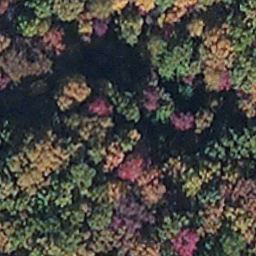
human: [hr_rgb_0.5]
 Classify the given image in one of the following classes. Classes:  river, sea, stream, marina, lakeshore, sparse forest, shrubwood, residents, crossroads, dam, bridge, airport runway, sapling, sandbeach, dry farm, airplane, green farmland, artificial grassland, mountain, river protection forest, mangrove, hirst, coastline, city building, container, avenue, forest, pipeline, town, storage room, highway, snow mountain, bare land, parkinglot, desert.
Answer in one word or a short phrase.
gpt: mangrove